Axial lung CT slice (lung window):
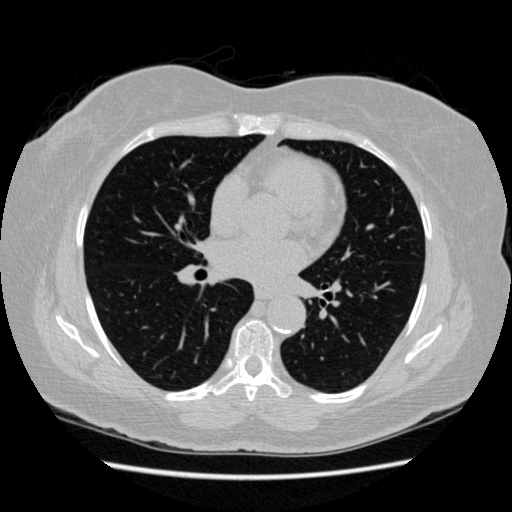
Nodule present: no